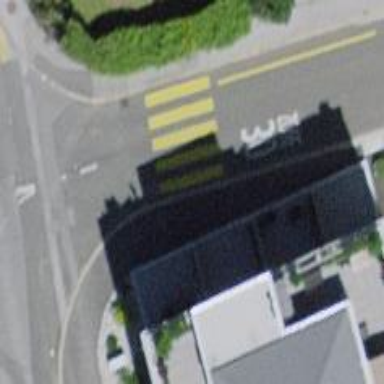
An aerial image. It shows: Kerb barrier.